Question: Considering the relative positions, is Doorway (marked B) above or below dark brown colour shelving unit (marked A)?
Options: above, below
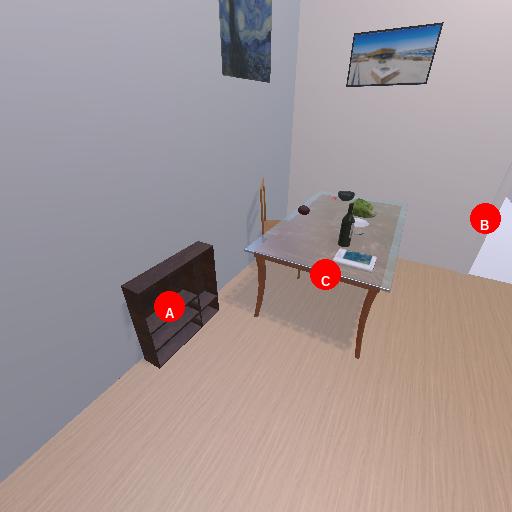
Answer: above